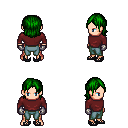
a pixel art fantasy rpg character, male body template, human, light skin, maroon long-sleeve shirt, teal pants, green long bangs hairstyle, metal gloves, ghillies, four views (front, back, left, right), 2x2 character sprite sheet, small pixel art, hard edges, no anti-aliasing